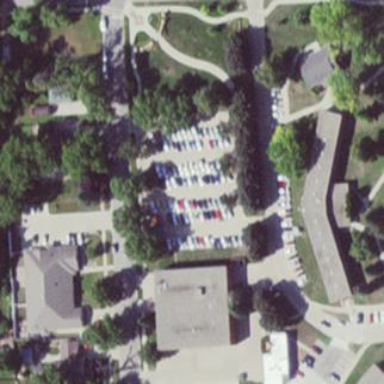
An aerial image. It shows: Parking area available.